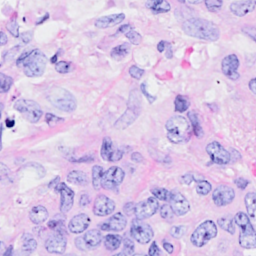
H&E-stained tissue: Breast